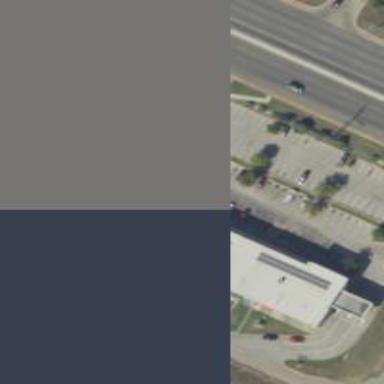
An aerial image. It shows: Paved parking area.